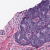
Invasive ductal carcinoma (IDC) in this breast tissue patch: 0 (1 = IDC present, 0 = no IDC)